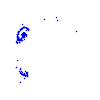
Particle: electron